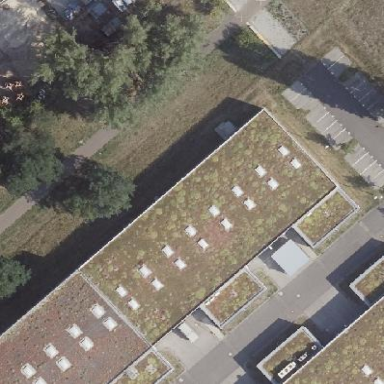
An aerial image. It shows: Part of building.